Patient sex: M
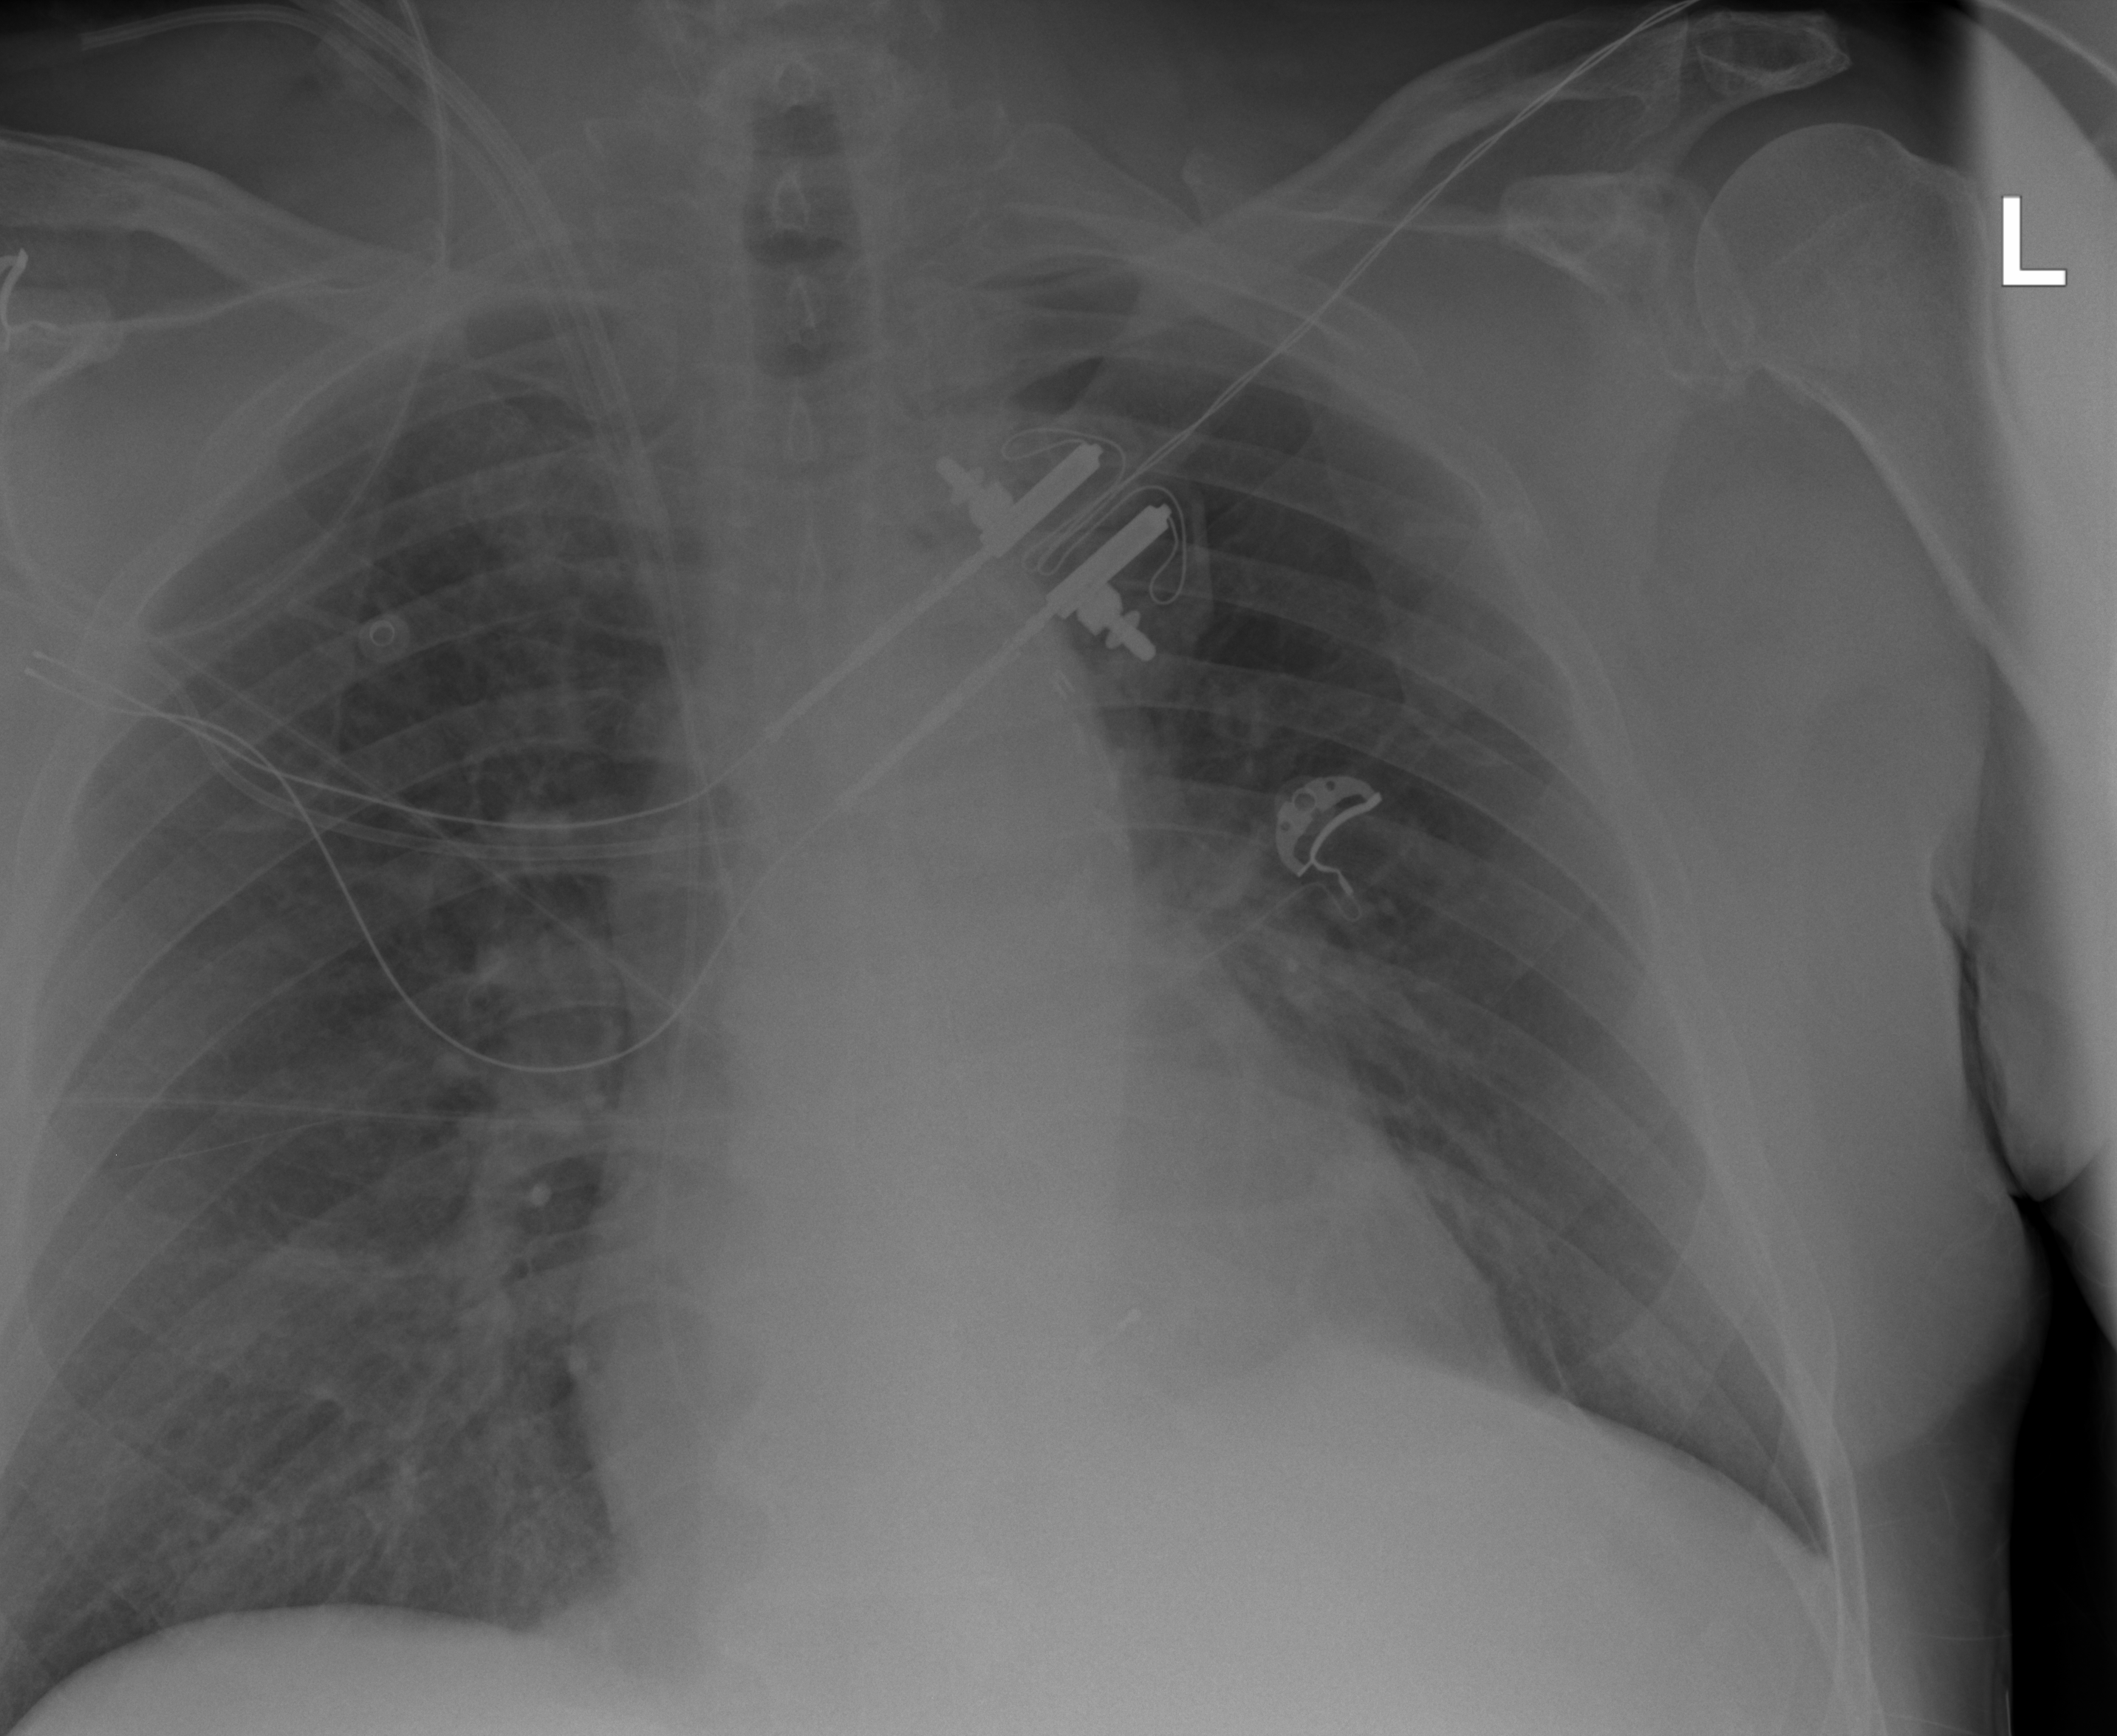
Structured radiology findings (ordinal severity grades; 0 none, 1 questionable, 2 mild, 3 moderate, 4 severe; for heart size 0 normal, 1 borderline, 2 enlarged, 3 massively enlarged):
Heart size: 2
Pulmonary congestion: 2
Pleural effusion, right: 0
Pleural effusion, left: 0
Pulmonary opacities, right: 0
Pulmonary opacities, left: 0
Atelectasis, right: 0
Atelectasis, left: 0